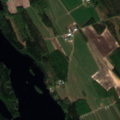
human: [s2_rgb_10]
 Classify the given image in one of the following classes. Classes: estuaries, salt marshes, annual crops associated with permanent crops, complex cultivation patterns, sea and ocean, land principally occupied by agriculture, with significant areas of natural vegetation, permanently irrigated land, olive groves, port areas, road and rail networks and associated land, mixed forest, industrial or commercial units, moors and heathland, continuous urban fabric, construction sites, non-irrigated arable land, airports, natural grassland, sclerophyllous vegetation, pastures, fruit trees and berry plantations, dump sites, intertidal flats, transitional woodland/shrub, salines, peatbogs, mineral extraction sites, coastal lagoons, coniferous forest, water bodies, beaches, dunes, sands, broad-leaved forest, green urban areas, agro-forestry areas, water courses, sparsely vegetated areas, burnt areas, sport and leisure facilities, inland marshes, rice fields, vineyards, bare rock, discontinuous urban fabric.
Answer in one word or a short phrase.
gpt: land principally occupied by agriculture, with significant areas of natural vegetation, coniferous forest, peatbogs, water bodies